Question: I have a form which contains four 'textboxes' and one 'textarea' field.
The form something like request form. I want the 'content' of four 'textboxes' get copied to 'textarea'.
For this I have write 'onkeyup' event which simultaneously copy its value to textarea but I want all the four textbox values get copied to the text area.
This is the code I wrote for 'onkeyup' event
'''
<input type="text" id="C.name" name="C.name" required onkeyup="document.getElementById('message').value=this.value">
'''
And also I am attaching a picture of my form for the better idea, here in the picture you could see the value of one textbox get copied to textarea.
What should I do so that the value of all textbox get copied to textarea
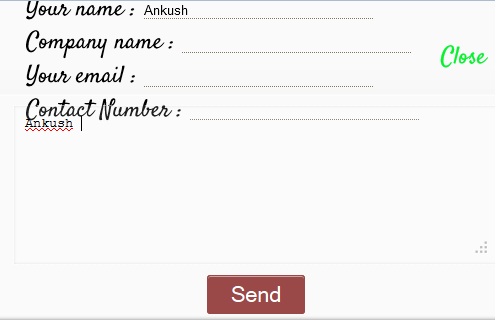
Answer: Create a function, and call it from the 'onkeyup' attribute. Your function might look like:
'''
function fillMessage() {
var nam = document.getElementById('name');
var com = document.getElementById('company');
var ema = document.getElementById('email');
var pho = document.getElementById('phone');
var msg = document.getElementById('message');
msg.value = nam.value + com.value + ema.value + pho.value;
}
'''
And each form field would have the attribute 'onkeyup="fillMessage()"'. Here is a <URL>.